RGB frame:
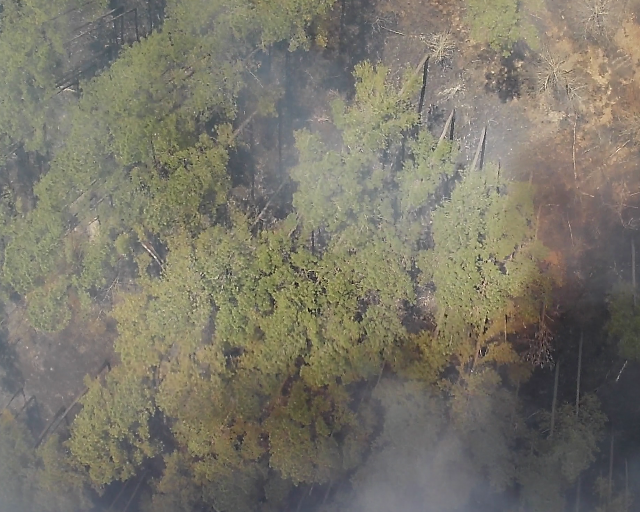
Thermal frame:
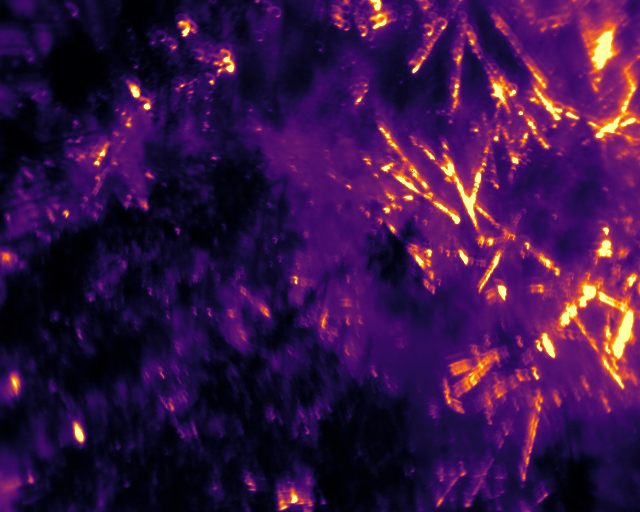
Captured: 2026-02-27 02:40:55
Pixels at or above 80 °C: 8442 (fraction of frame: 0.02576)